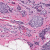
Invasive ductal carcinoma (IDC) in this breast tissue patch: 0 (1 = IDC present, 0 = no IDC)